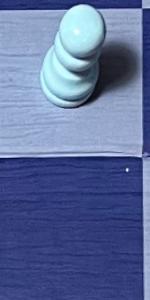
Label: Empty